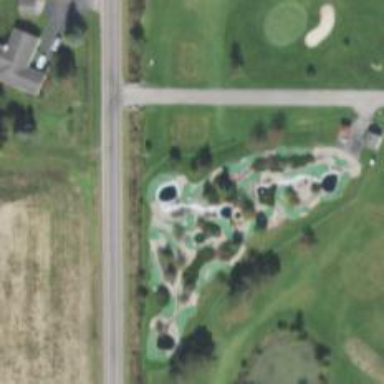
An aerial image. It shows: Golf hole.